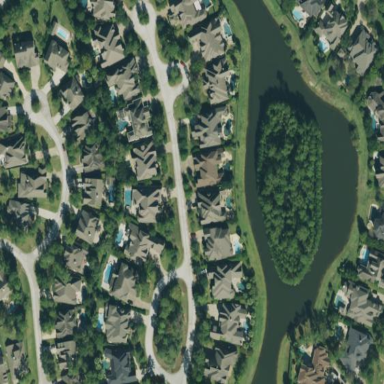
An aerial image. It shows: Residential area within neighborhood.